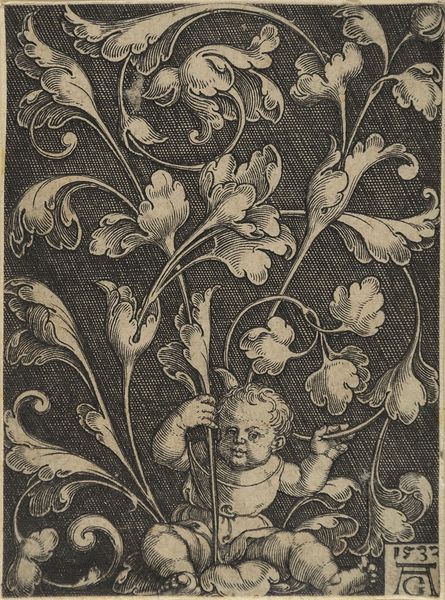
Titel: Laubwerkfüllung mit Putti
Künstler: Heinrich Aldegrever
Standort: Hamburg
Institution: Museum für Kunst und Gewerbe Hamburg
Schlagwörter: renaissance, papier, grafik, graphik, ornamente, ad, fotografie, photographie, druckgraphik, druckgrafik, stich, laubwerk, putten, kupferstich, amoretten, arabeske, rankenwerk, rankenornament, gerippt, reproduktionen, druckerzeugnisse, pflanzenornamente, ornamentstich, vorlageblätter, hopfenblatt, füllung